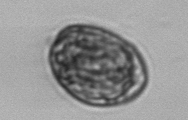
Label: Prorocentrum